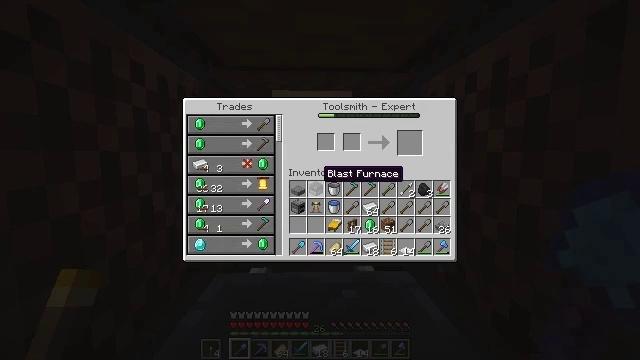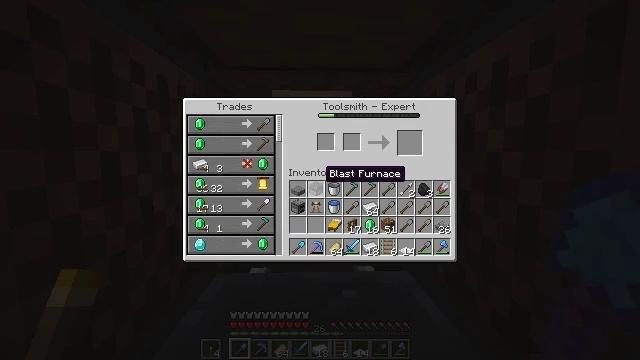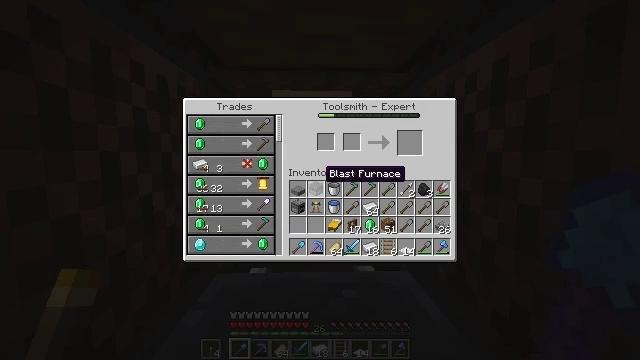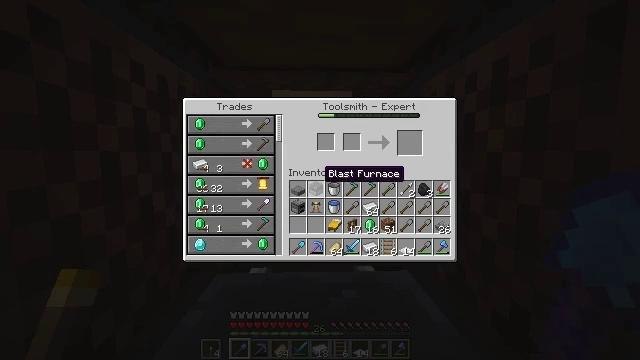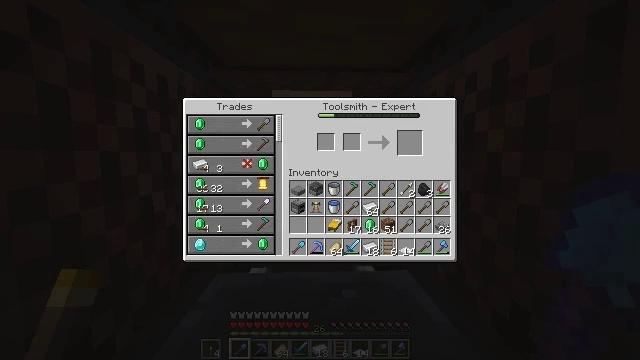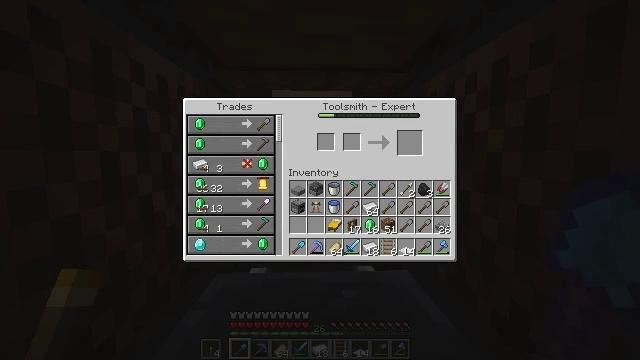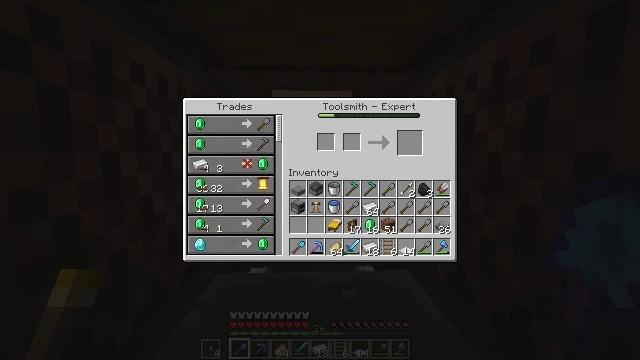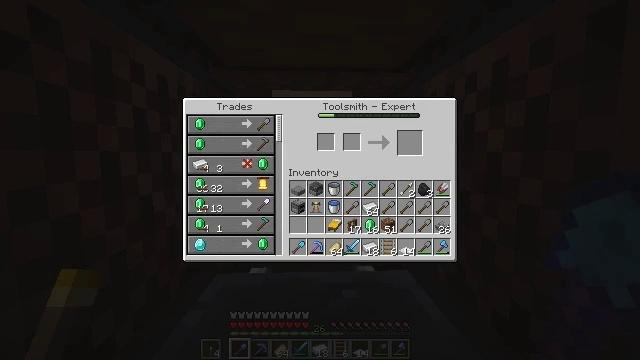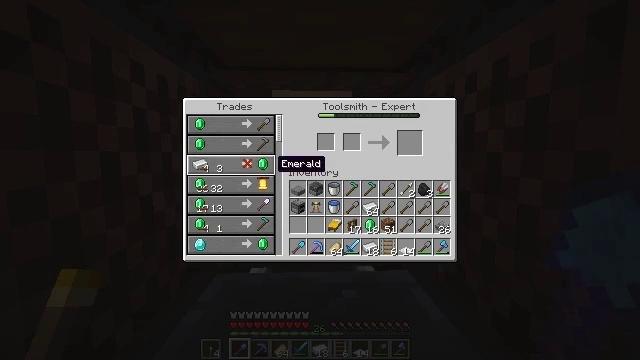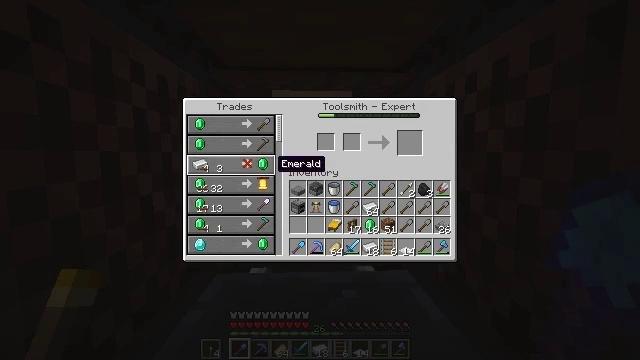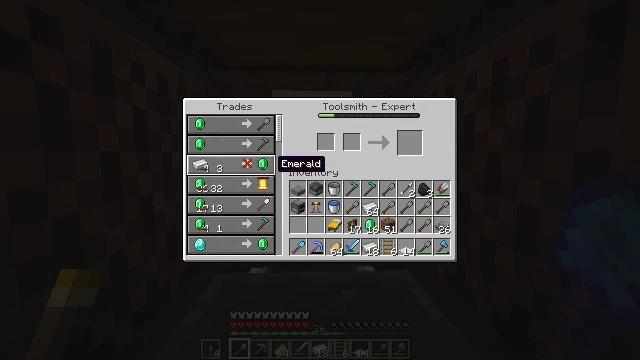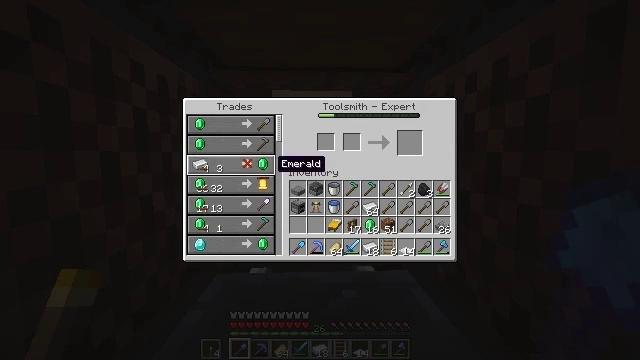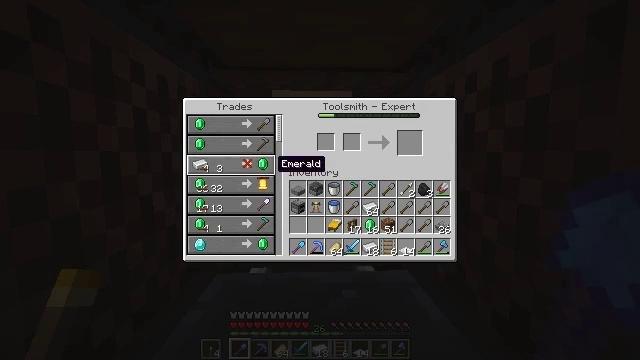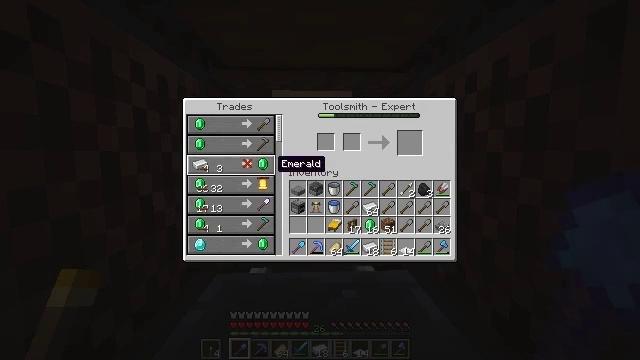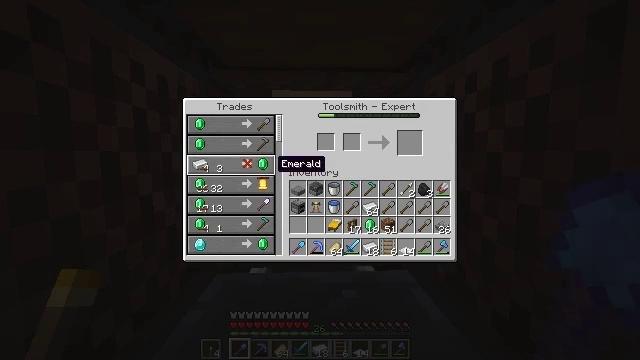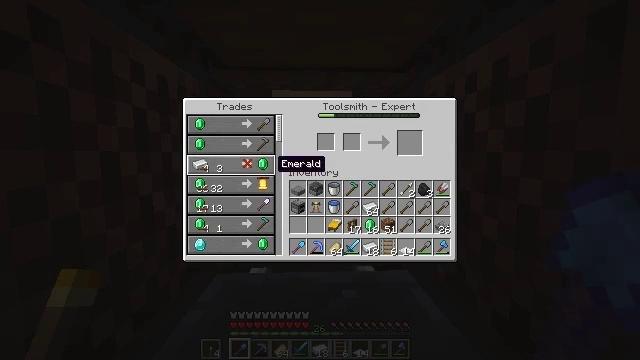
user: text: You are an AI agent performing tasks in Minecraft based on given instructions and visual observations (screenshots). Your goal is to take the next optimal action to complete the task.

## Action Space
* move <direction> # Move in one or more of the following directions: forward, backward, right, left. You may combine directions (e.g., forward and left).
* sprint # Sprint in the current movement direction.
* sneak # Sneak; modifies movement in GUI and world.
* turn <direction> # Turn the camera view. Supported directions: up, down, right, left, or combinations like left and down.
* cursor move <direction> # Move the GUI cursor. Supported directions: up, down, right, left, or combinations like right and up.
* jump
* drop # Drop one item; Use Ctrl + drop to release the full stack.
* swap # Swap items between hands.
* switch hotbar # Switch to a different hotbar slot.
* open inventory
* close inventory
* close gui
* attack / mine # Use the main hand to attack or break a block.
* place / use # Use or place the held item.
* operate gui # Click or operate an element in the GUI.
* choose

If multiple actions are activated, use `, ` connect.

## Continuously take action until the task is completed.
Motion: motion action
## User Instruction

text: Disassemble the brown bed.
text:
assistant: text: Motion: no_op
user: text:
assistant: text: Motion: no_op
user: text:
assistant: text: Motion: no_op
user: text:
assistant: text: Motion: cursor move left
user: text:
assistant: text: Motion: cursor move left
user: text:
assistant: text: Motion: no_op
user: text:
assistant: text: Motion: no_op
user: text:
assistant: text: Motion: cursor move left
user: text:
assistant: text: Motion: no_op
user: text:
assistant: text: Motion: no_op
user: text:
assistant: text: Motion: no_op
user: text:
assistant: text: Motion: no_op
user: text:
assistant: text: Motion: no_op
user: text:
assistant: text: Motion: no_op
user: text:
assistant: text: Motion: no_op
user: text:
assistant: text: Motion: no_op
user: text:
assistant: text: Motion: no_op
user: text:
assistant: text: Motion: cursor move left
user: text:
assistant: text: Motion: cursor move left
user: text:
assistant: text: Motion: no_op
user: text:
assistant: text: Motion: no_op
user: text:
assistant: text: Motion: no_op
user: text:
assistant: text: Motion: no_op
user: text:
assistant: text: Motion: no_op
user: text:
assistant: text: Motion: cursor move down
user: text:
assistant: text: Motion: no_op
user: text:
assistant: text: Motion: no_op
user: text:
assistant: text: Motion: no_op
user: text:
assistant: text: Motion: no_op
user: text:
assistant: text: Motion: no_op